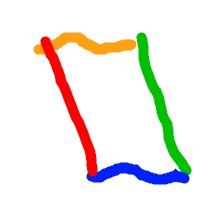
Shape: parallelogram